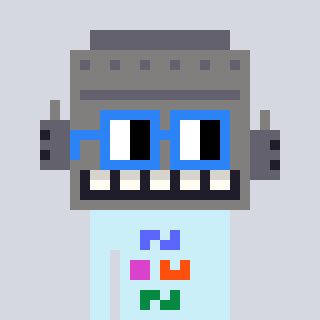
a pixel art character with square blue glasses, a robot-shaped head and a cold-colored body on a cool background